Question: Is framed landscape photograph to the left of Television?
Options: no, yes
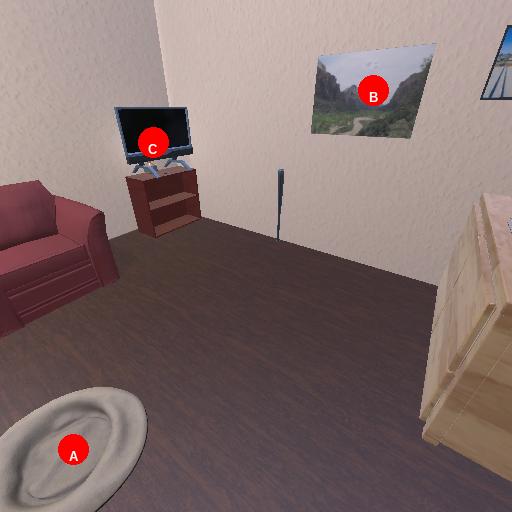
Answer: no